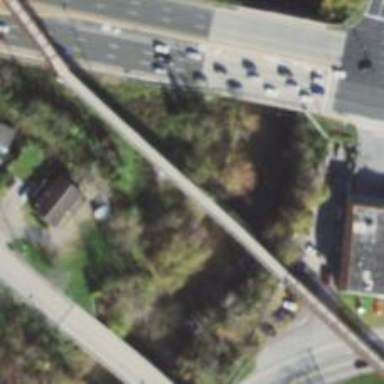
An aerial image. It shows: Abandoned railway bridge over path.